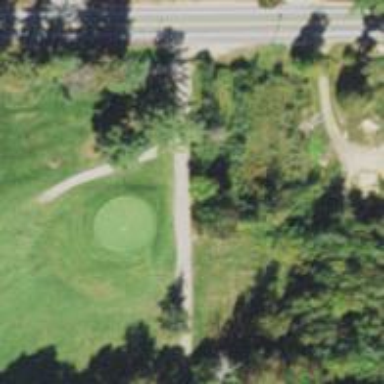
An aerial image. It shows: Service road designated as golf cart path.